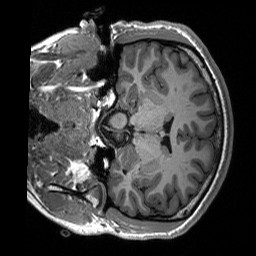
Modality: T1w
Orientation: coronal
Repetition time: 8 s
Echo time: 0.066 s